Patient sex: F
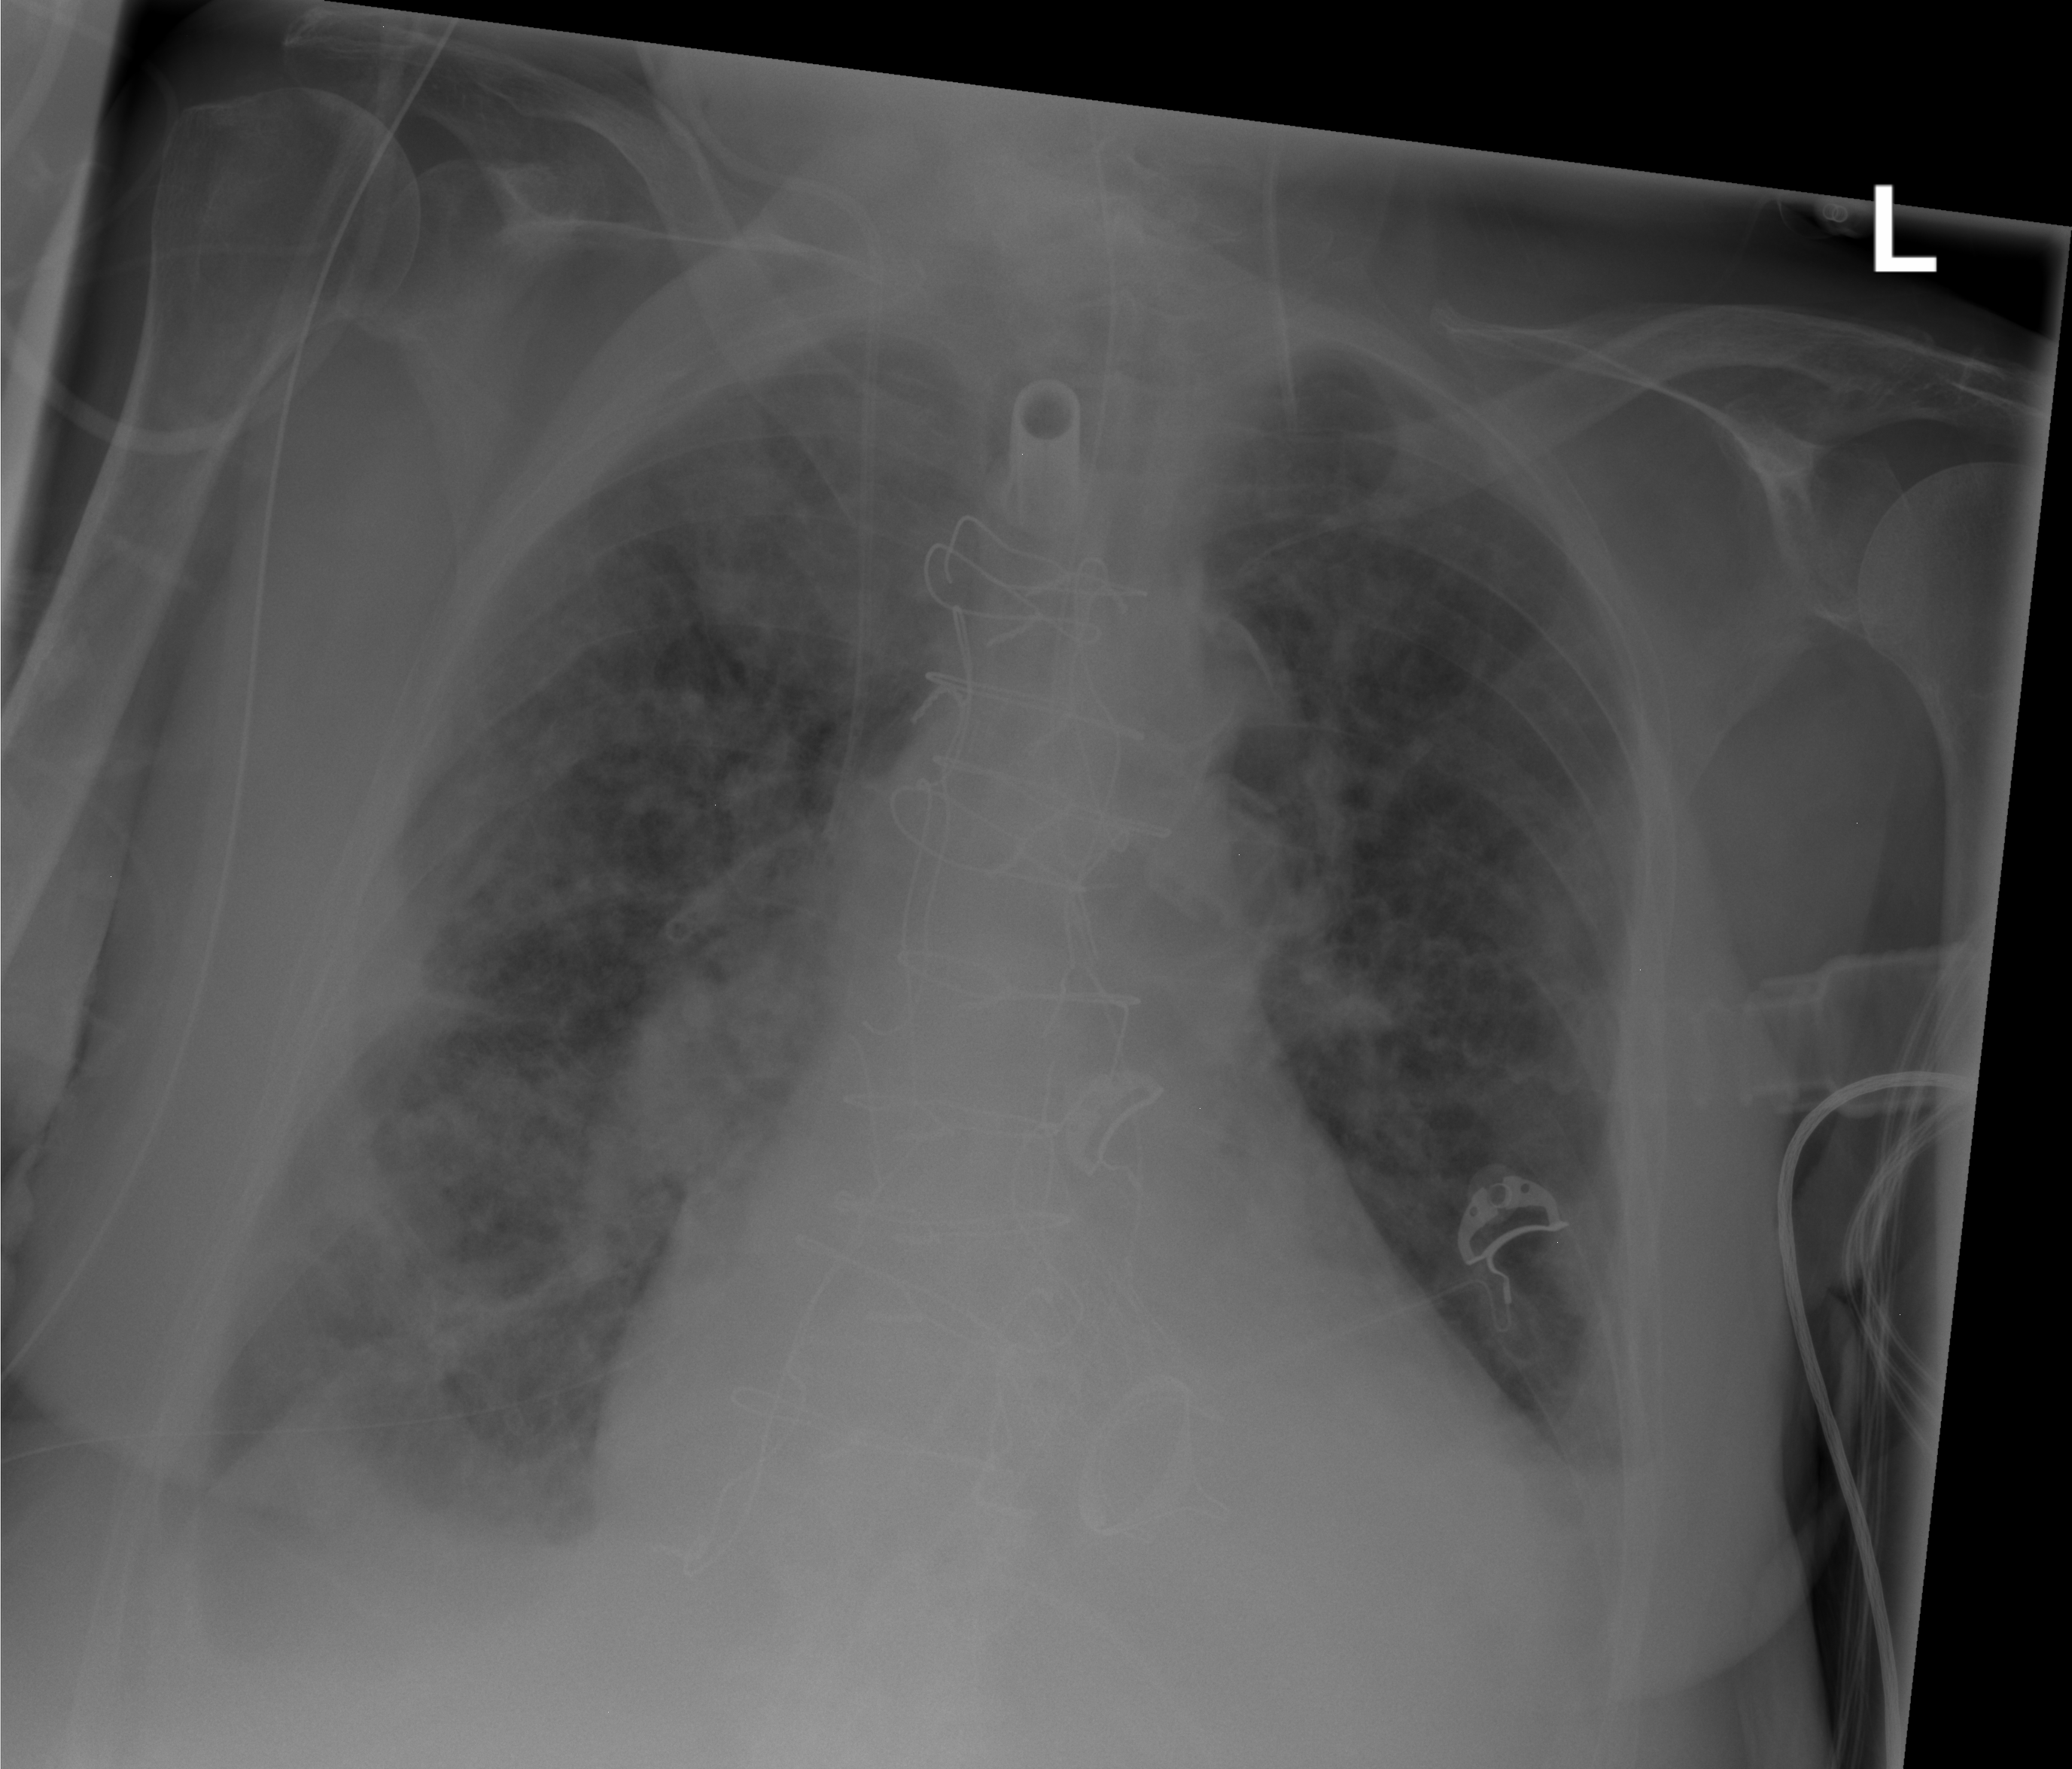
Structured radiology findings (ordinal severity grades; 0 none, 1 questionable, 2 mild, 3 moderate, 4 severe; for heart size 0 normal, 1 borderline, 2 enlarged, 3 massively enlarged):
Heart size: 2
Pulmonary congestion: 3
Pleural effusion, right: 2
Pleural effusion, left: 2
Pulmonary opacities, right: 3
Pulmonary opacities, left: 3
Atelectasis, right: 2
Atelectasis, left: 2